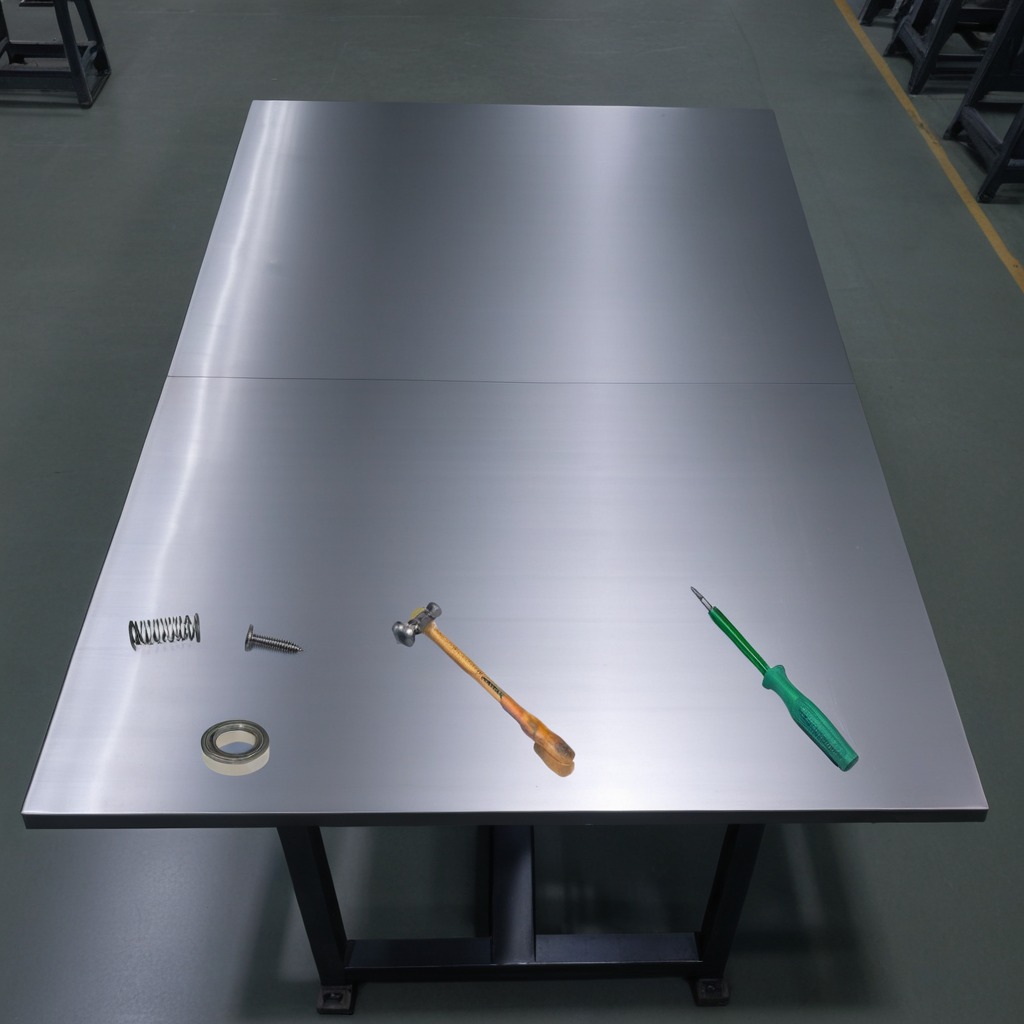
A ball bearing, a hammer, a machine screw, a coiled metal spring, and a screwdriver are lying on the tabletop.